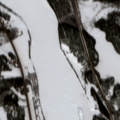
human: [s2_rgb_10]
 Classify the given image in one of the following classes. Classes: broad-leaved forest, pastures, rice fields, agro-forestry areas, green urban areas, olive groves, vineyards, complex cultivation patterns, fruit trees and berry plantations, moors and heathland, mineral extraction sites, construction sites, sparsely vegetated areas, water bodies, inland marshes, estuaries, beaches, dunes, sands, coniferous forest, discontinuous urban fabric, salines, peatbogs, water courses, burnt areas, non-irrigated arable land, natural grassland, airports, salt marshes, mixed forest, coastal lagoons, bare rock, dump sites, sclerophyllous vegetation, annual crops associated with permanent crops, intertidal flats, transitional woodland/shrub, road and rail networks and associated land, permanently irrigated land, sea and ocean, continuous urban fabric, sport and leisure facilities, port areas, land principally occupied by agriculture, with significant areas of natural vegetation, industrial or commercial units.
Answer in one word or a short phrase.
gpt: land principally occupied by agriculture, with significant areas of natural vegetation, coniferous forest, transitional woodland/shrub, water courses